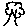
Label: tree